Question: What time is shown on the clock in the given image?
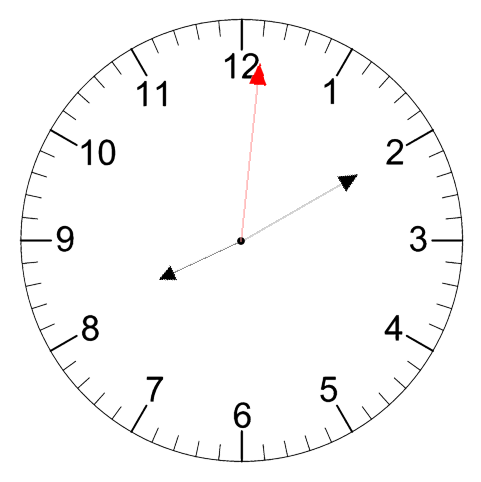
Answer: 08:10:01